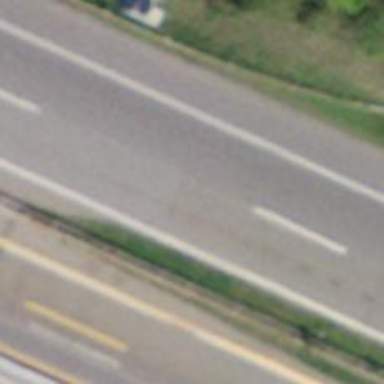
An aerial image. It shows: Asphalt motorway.